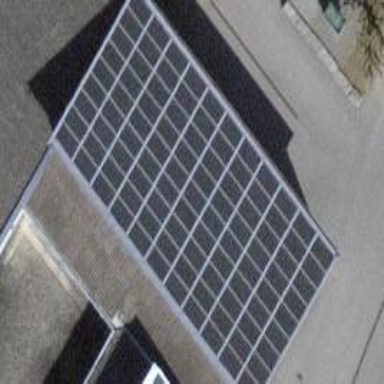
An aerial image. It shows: Solar power generator using photovoltaic method with solar photovoltaic panel types.